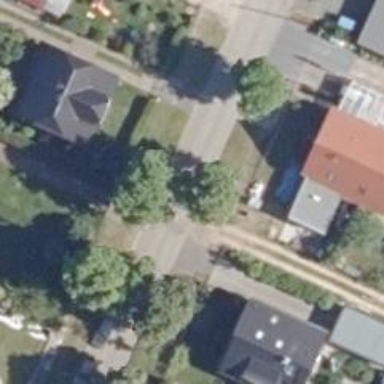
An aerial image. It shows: Residential road.